Contrast-enhanced CT slice 35 of 83
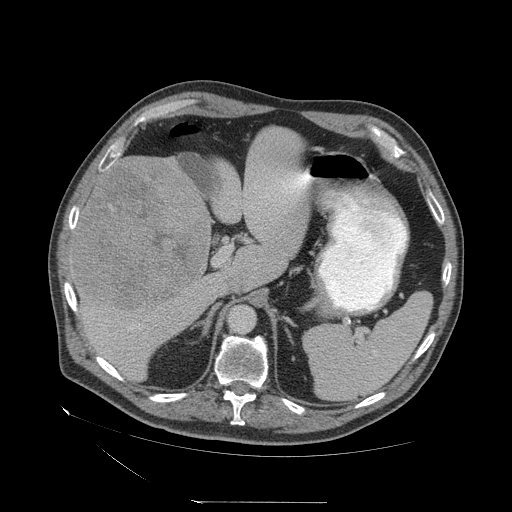
Segmented voxel counts for this case:
Liver: 908559 voxels
Tumor mass: 605517 voxels
Portal vein: 2504 voxels
Abdominal aorta: 10261 voxels